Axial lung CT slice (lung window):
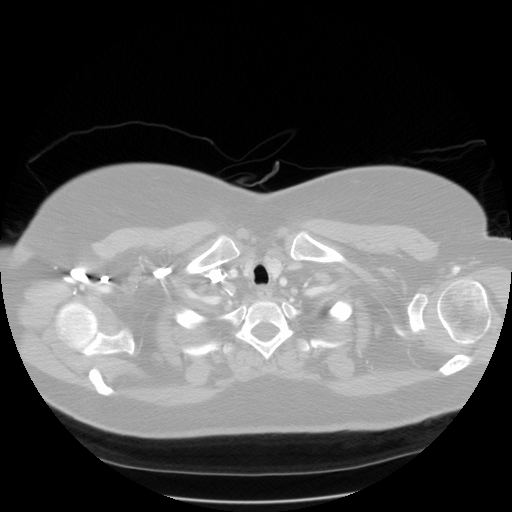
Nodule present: no